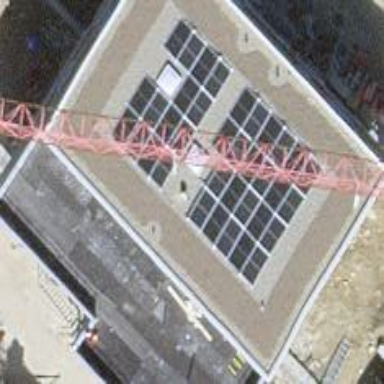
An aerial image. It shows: Solar photovoltaic panel generator.